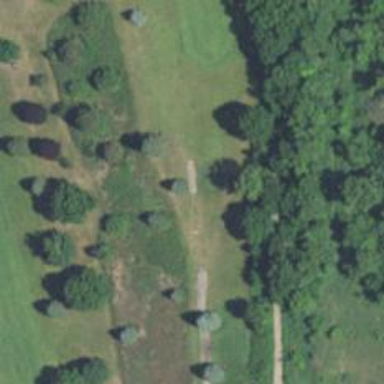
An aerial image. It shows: Asphalt path that serves as golf cartpath.